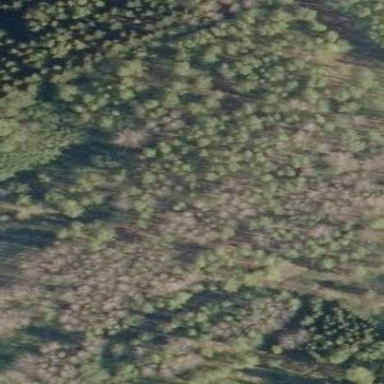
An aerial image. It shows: Forest with mixed types of leaves.